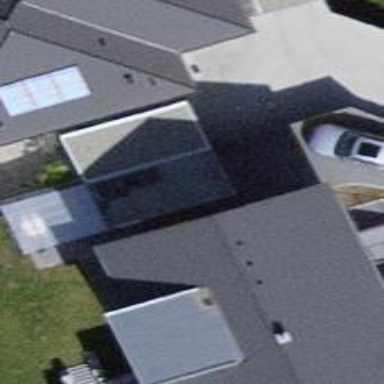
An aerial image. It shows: Detached building with gabled roof.